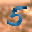
Label: 5